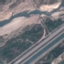
Land use / land cover: Highway